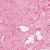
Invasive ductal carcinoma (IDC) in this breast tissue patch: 0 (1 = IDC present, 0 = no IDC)